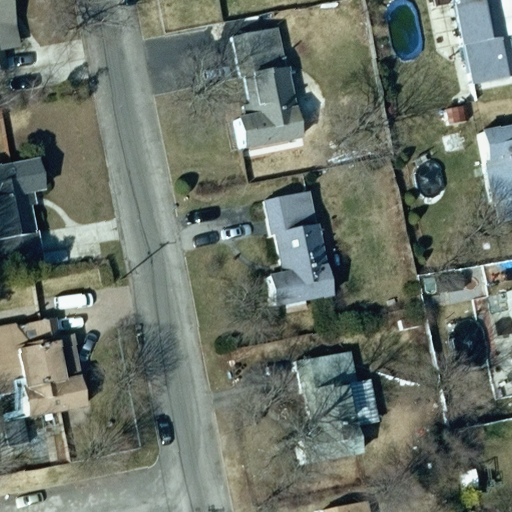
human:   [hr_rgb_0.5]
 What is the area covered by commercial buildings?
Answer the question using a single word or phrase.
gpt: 0m2

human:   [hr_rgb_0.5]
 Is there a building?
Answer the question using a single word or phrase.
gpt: yes

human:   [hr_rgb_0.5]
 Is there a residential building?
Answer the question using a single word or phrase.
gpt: yes

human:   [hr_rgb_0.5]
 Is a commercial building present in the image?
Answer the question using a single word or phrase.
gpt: no

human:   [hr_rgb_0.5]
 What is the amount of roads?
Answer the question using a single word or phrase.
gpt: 2

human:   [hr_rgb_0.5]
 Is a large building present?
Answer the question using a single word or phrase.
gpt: no

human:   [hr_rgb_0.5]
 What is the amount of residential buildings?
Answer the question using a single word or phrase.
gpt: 10

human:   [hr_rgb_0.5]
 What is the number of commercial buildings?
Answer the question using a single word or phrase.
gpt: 0

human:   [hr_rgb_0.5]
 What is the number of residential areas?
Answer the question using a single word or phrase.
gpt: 1

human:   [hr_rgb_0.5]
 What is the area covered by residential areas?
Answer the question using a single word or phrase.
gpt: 4096m2

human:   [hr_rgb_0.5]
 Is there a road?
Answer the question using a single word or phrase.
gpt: yes

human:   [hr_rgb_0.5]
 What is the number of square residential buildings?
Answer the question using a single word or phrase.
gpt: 0

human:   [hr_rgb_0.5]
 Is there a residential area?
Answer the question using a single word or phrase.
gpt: yes

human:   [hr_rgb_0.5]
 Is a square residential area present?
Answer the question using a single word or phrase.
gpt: no

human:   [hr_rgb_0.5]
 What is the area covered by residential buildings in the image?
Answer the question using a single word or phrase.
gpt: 1481m2

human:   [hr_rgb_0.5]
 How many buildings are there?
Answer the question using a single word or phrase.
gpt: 11

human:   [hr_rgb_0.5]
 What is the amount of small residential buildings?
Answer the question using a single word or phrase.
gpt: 3

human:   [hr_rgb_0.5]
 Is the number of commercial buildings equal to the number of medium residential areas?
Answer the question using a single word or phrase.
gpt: yes

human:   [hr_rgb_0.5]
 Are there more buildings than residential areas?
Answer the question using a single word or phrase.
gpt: yes

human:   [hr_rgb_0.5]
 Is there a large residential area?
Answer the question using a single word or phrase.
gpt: yes

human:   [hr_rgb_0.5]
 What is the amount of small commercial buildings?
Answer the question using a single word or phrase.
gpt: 0

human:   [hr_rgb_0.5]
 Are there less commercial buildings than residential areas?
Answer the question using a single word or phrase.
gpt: yes

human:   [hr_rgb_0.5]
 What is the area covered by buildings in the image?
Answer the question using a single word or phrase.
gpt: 1503m2

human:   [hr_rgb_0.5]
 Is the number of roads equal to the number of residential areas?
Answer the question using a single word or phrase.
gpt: no

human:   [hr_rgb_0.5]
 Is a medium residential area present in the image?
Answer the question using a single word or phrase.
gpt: no

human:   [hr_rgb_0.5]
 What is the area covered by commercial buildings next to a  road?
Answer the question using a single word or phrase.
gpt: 0m2

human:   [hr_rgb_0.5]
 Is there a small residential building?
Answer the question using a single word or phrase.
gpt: yes

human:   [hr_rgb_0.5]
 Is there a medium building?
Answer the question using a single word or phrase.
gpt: yes

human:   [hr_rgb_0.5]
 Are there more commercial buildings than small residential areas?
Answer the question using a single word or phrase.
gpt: no

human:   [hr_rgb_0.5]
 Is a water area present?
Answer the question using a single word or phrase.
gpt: no

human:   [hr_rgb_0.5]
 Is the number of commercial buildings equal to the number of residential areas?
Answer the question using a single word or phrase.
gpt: no

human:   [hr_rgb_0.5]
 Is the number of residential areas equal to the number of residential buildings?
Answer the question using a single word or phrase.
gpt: no

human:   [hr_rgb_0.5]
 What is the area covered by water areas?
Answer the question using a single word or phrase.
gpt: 0m2

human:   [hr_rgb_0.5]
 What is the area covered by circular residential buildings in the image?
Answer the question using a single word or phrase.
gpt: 0m2

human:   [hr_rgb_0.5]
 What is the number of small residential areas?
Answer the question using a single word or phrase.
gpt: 0

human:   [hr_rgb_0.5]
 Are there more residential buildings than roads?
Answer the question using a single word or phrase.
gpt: yes

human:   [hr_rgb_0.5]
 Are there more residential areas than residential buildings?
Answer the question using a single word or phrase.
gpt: no

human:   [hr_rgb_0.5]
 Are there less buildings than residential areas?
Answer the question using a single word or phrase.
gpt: no

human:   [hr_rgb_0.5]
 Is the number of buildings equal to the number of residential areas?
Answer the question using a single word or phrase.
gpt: no

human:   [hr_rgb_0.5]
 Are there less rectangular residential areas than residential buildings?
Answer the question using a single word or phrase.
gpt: yes

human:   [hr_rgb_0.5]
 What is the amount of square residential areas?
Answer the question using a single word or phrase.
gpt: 0

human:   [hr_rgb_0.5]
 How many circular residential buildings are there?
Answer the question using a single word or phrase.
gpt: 0

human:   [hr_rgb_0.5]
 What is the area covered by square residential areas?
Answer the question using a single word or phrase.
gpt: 0m2

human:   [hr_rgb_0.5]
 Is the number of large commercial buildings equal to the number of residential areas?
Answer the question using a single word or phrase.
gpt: no

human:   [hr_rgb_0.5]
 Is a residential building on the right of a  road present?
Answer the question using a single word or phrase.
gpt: yes

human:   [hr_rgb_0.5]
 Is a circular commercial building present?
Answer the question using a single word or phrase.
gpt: no

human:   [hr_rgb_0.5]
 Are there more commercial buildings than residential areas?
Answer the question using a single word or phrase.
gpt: no

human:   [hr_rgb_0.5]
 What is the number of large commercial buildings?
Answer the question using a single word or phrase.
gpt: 0

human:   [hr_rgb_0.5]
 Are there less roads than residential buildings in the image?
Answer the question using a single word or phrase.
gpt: yes

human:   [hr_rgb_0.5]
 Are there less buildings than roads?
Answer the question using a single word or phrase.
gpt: no

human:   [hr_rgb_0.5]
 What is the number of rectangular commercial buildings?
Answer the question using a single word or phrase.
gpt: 0

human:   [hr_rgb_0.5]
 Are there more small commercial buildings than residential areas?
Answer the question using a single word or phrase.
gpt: no

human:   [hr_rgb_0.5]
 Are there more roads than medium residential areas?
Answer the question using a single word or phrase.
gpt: yes

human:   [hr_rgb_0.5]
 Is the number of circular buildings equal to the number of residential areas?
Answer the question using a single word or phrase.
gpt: no

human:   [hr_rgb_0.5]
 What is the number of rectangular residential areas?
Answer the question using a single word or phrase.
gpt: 1

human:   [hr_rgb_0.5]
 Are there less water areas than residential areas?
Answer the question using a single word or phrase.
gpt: yes

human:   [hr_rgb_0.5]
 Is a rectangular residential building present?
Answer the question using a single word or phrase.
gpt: yes

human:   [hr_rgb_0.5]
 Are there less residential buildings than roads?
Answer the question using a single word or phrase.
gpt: no

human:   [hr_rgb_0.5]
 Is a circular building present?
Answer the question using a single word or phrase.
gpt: no

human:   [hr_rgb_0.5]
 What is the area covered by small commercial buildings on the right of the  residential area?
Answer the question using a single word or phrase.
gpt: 0m2

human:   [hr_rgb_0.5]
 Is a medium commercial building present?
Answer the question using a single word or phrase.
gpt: no

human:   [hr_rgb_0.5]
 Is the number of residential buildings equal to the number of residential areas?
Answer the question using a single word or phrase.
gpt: no

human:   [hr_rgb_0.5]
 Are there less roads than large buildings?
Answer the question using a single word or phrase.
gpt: no

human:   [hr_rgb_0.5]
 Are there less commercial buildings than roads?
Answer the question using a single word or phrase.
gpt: yes